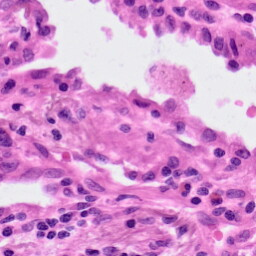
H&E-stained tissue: Lung